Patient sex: M
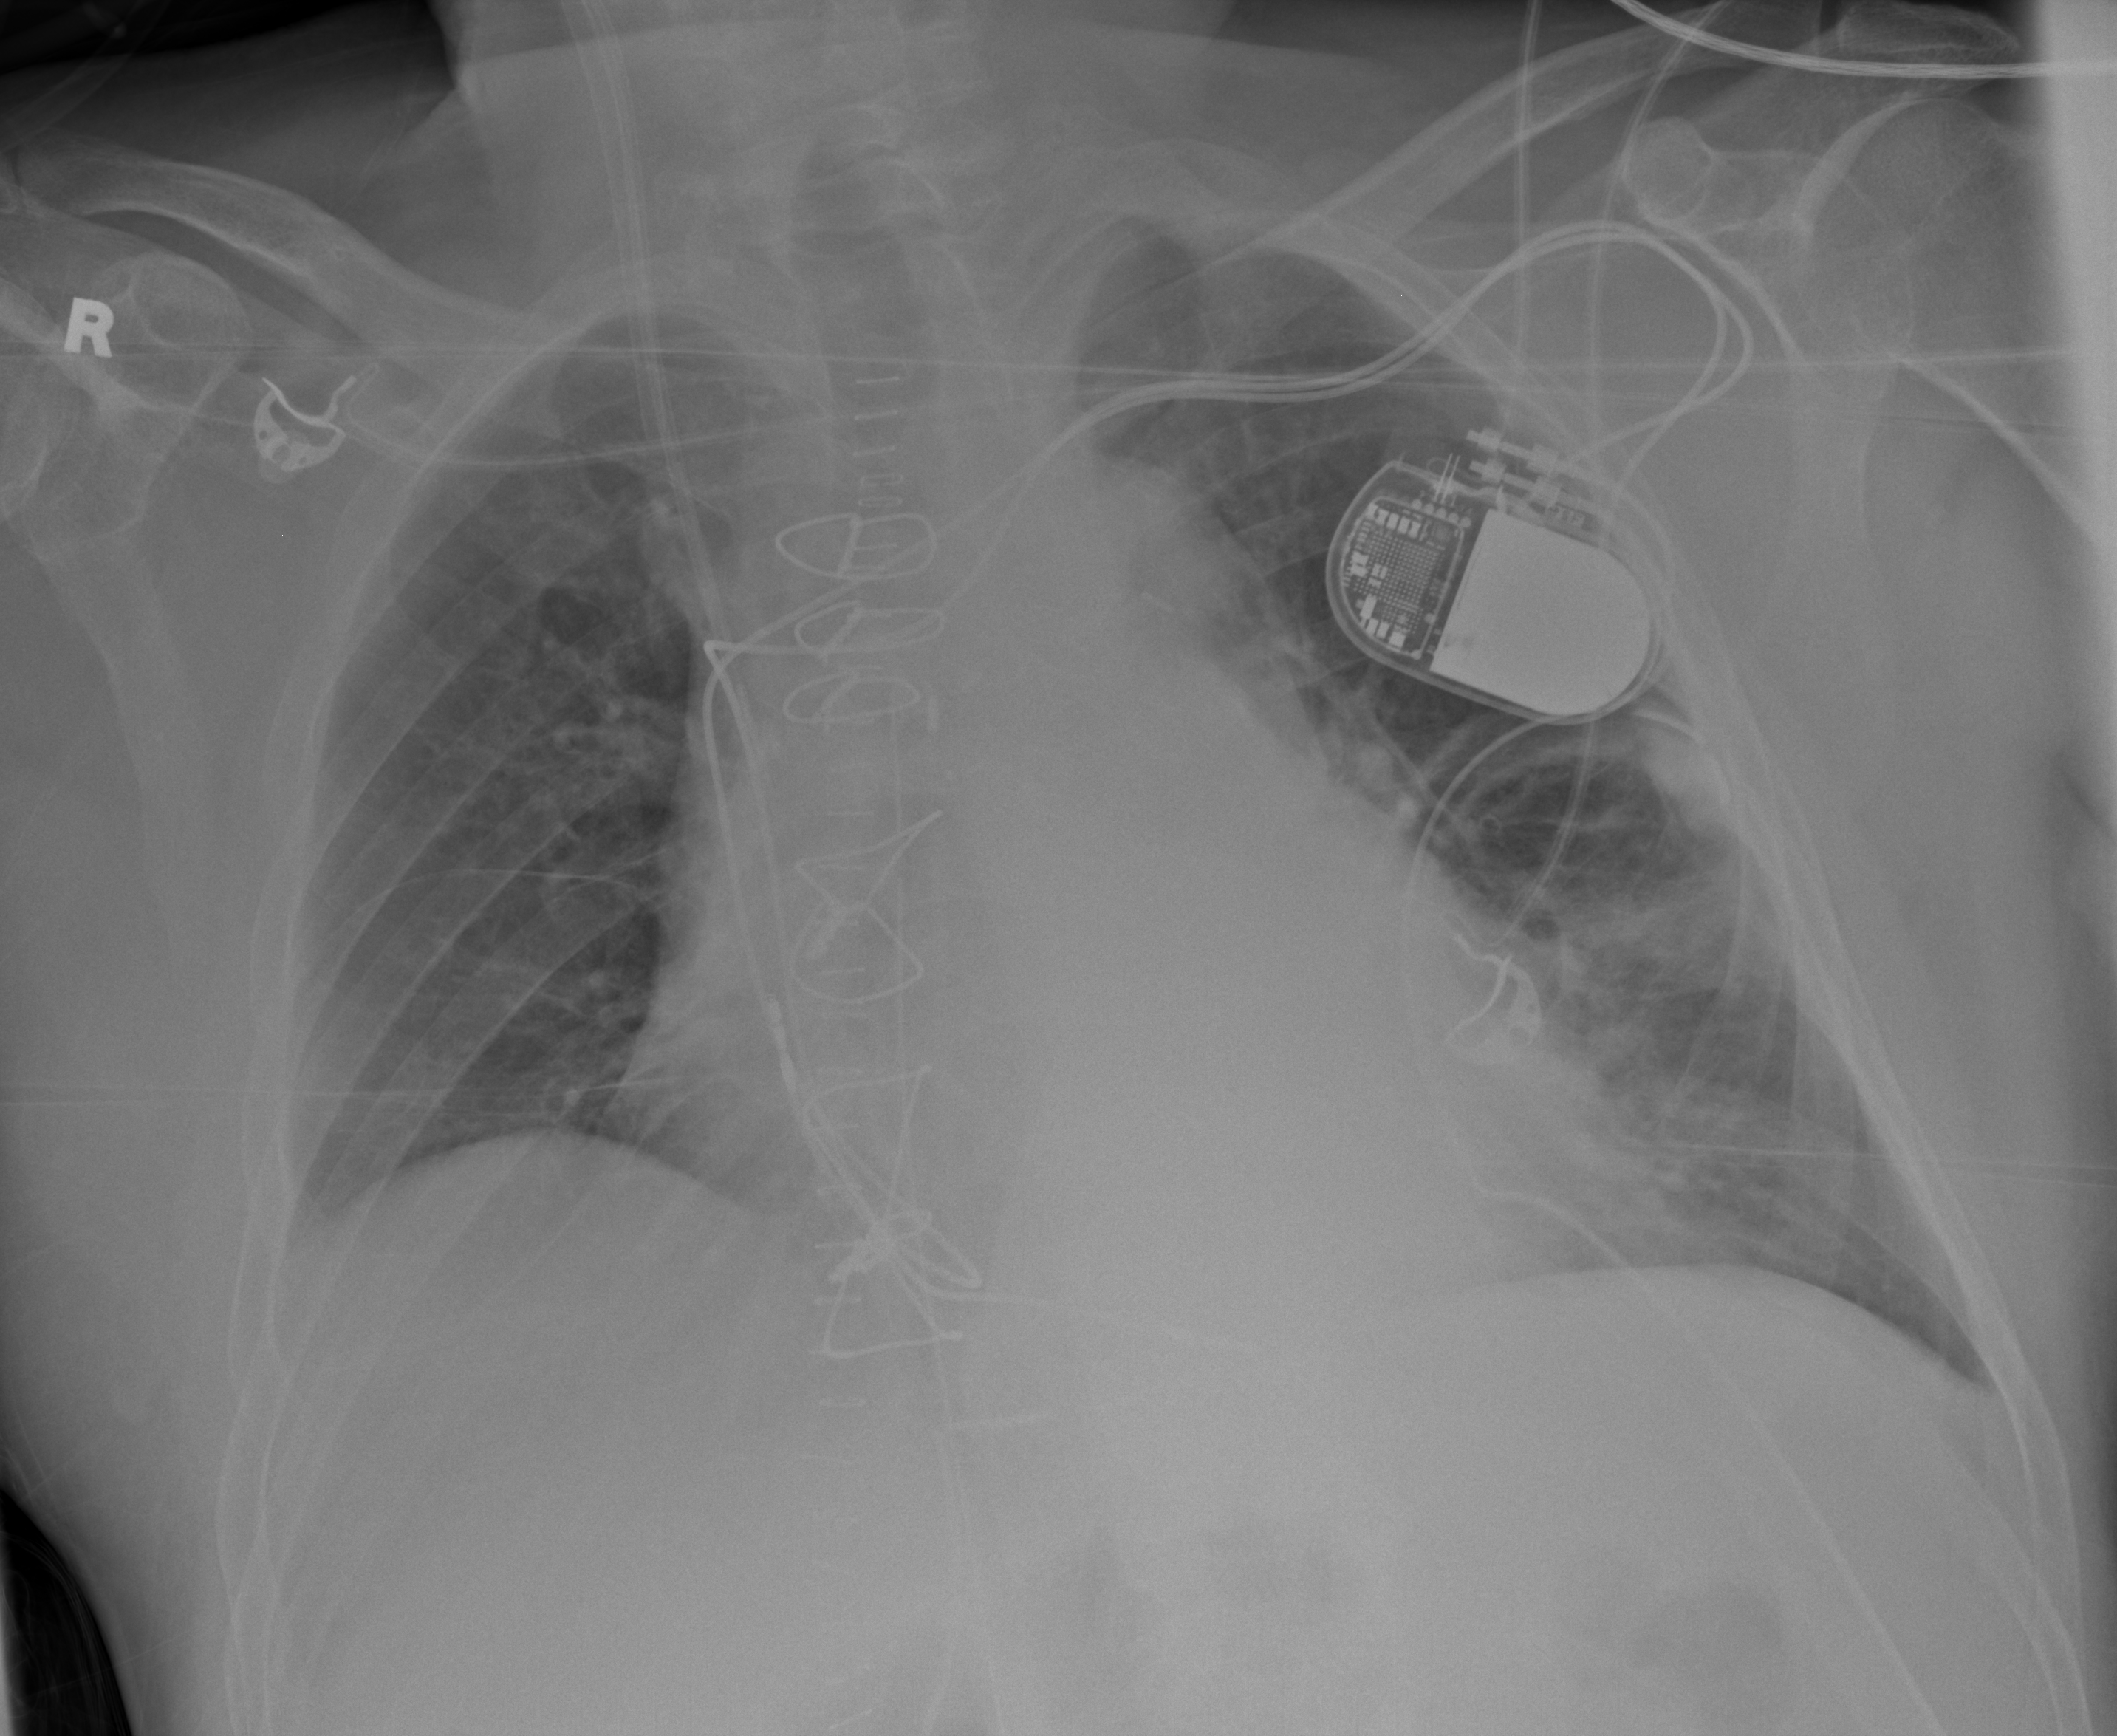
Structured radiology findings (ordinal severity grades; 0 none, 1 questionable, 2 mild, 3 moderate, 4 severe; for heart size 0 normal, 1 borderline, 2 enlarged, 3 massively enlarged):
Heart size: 1
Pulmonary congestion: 0
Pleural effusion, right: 0
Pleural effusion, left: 0
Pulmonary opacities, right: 0
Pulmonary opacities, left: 2
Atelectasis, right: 0
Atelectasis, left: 3